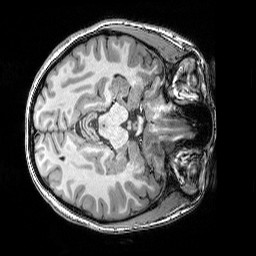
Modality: T1w
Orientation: axial
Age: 25
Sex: female
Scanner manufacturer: siemens
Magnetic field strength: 3 T
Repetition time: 2.25 s
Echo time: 0.00418 s